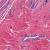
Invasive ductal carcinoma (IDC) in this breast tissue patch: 1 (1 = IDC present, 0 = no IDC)